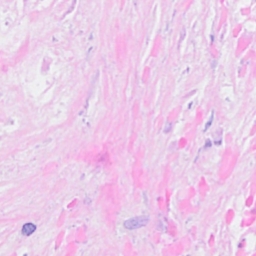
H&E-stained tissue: Breast